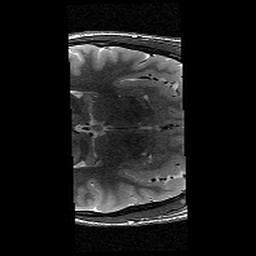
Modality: T2w
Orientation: axial
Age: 13
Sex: male
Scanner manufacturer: siemens
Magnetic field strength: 3 T
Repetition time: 9.23 s
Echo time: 0.067 s